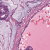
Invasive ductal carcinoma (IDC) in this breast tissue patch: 1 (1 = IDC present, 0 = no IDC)